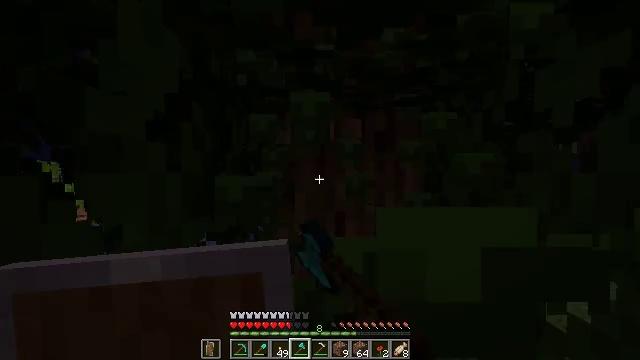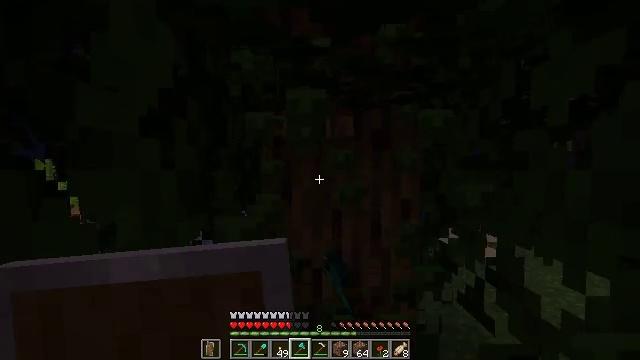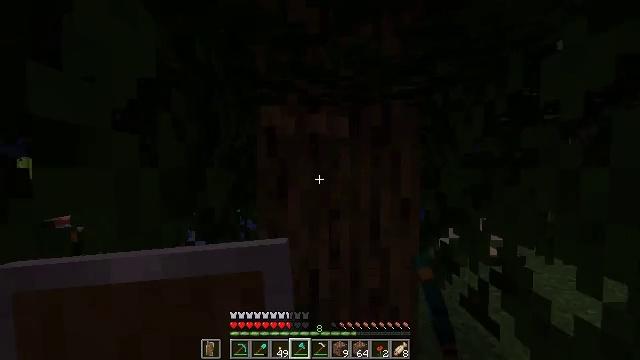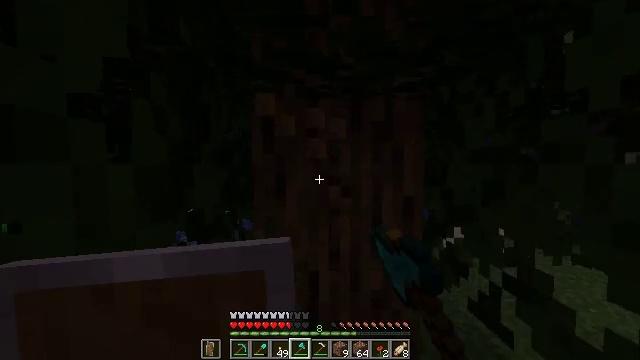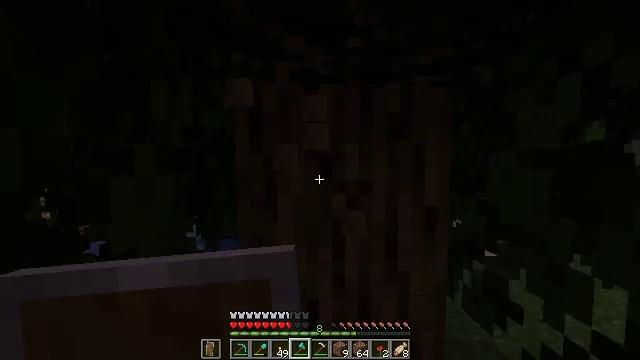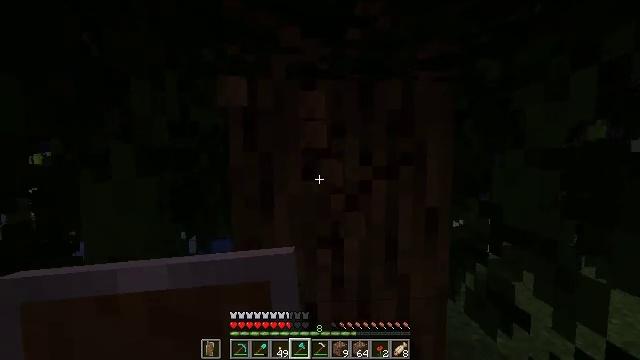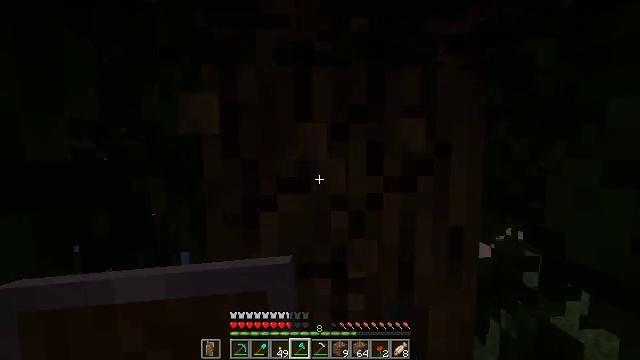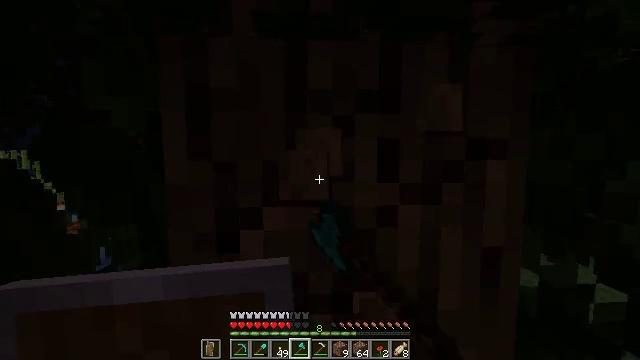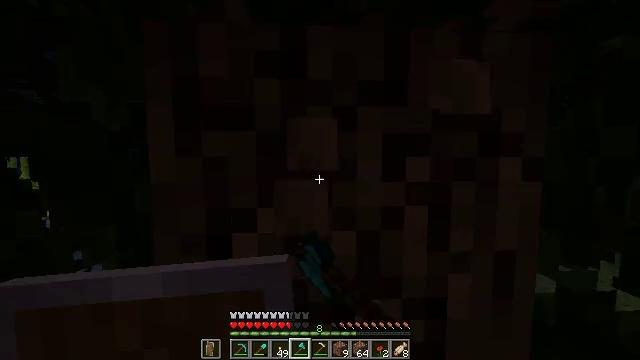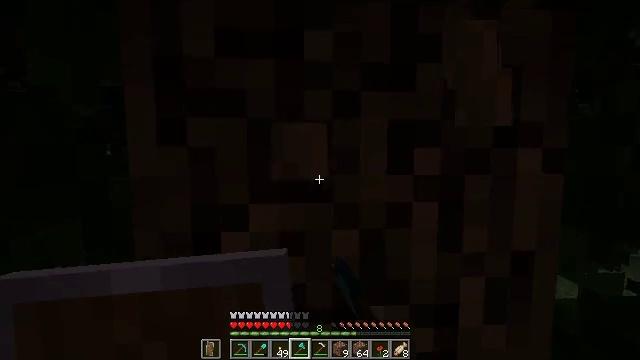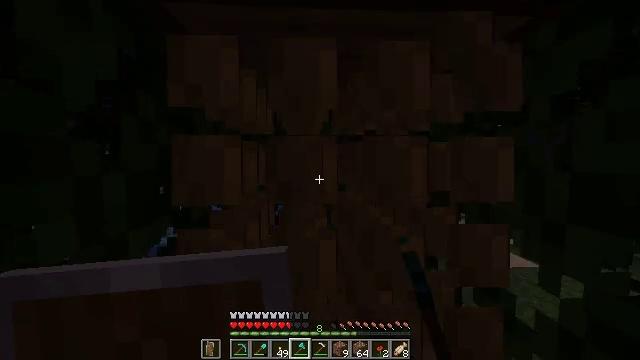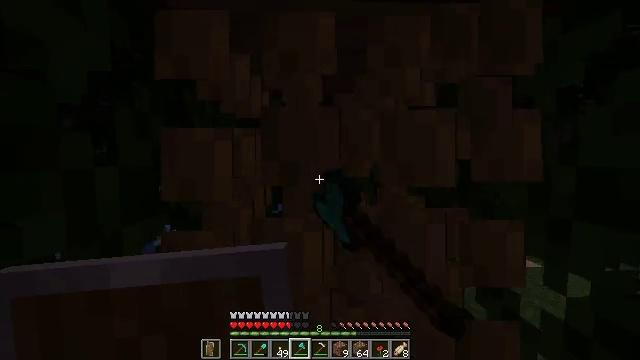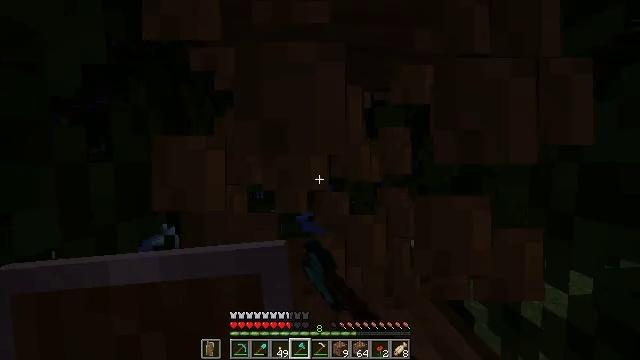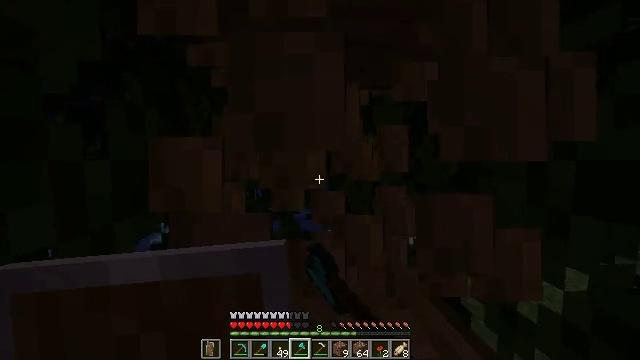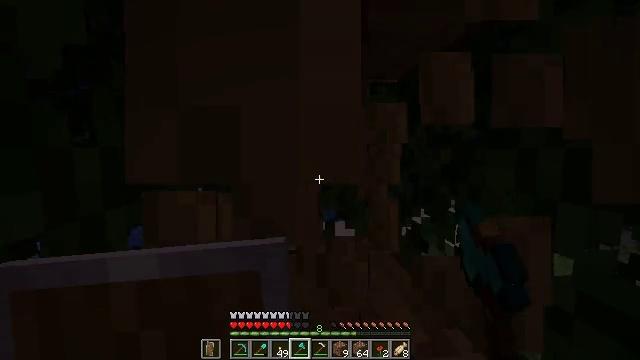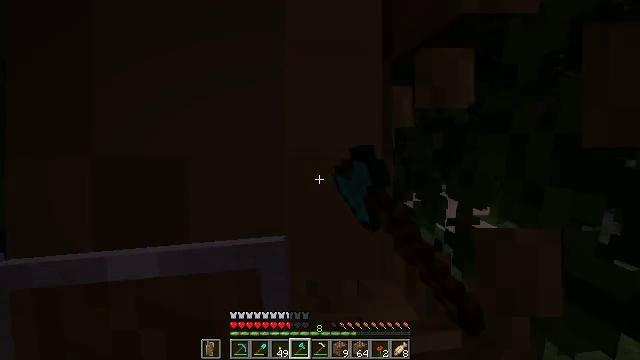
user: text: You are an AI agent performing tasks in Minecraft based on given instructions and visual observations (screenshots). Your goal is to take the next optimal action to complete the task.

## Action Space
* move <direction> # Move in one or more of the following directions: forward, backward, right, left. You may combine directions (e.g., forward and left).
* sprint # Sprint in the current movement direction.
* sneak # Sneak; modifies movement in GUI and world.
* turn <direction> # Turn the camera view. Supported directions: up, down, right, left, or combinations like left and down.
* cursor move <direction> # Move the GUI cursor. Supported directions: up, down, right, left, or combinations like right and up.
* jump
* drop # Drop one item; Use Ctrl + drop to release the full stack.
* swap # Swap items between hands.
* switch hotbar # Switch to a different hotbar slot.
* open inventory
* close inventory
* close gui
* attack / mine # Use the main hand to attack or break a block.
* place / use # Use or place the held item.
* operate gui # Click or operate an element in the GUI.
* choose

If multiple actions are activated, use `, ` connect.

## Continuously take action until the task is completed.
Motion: motion action
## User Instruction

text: Collect oak log for crafting.
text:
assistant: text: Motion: attack / mine
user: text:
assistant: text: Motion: move forward, attack / mine
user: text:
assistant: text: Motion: move forward, attack / mine
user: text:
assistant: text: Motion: move forward, attack / mine
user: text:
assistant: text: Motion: move forward, attack / mine
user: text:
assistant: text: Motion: move forward, attack / mine
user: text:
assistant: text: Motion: attack / mine
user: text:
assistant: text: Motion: attack / mine
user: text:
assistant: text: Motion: attack / mine
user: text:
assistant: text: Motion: attack / mine
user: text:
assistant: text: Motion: attack / mine
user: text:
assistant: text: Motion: attack / mine
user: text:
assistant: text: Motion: attack / mine
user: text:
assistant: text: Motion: turn right and down, attack / mine
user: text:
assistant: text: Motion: turn right and down, attack / mine
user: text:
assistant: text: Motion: turn right and down, attack / mine
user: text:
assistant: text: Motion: turn right and down, attack / mine
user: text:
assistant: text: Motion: turn down, attack / mine
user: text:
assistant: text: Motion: turn down, attack / mine
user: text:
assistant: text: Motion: attack / mine
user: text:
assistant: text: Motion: attack / mine
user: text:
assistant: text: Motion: attack / mine
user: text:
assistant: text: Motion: attack / mine
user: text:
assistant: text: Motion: attack / mine
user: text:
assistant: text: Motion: attack / mine
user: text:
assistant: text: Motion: attack / mine
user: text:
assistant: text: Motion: attack / mine
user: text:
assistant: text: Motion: move forward, turn up
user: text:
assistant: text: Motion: move forward, turn left and up
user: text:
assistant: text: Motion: move forward, turn left and up